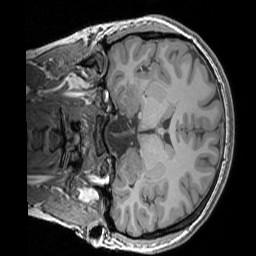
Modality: T1w
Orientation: coronal
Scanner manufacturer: siemens
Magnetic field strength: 3 T
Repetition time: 1.83 s
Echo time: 0.00303 s